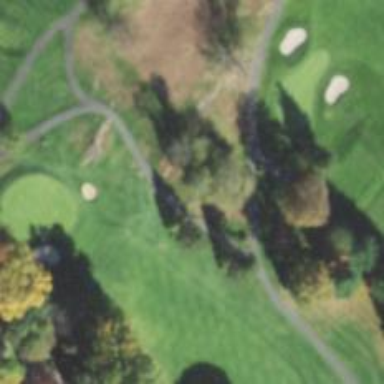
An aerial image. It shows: Pathway for golfing.